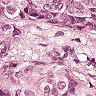
Metastatic tissue present: yes